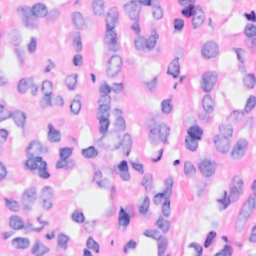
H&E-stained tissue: Breast